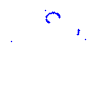
Particle: kaon